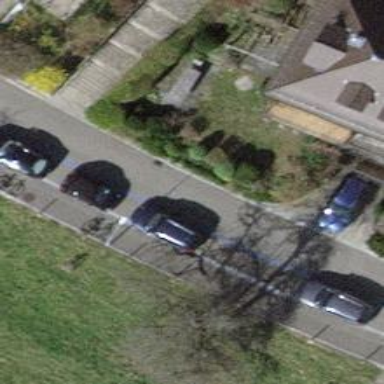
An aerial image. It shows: Asphalt road designated as living street.